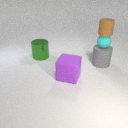
small cyan rubber sphere below small brown rubber cylinder